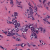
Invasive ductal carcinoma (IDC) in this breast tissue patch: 1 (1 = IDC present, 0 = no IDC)